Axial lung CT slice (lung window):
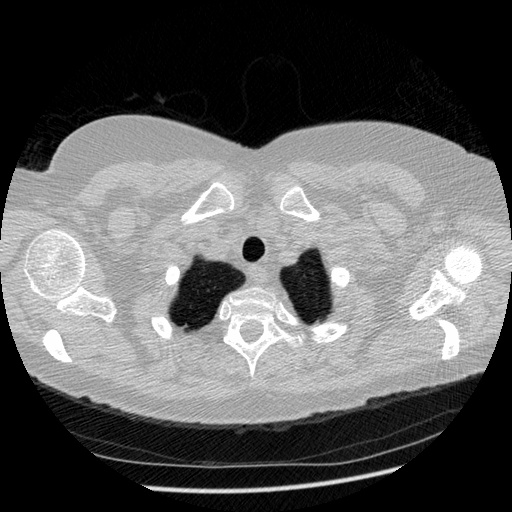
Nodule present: no